Current action and preconditions to check: trajectory_clear

Your task: For each precondition in the list above, predict whether it will hold at this action.

Consider the current scene as observed from the mobile robot's camera, and analyze the predicted future states of all dynamic agents (e.g., people, animals, vehicles, or any moving entities) within the NEXT SECOND.

IMPORTANT: Only answer "very likely" if you are absolutely certain—based on strong, clear evidence—that a dynamic agent will violate the precondition in the predicted future state. Do NOT answer "very likely" for unlikely, ambiguous, or low-probability risks.

Ask yourself for each precondition: Is there a high probability, with clear and convincing evidence, that the predicted future states of any dynamic agent will interfere with the predicted future state of the currently executing action within the NEXT SECOND, causing that precondition to fail?

Assess the risk level based on these predictions. Use "likely" or "very likely" if motions create a clear risk of interference.

Use "neutral" or "improbable" if agents are nearby but their predicted paths are clearly diverging or non-conflicting.

Failure Risk Categories: "very improbable", "improbable", "neutral", "likely", "very likely"

Answer Format: Output ONLY the probability_of_failure value from these categories: "very improbable", "improbable", "neutral", "likely", "very likely"

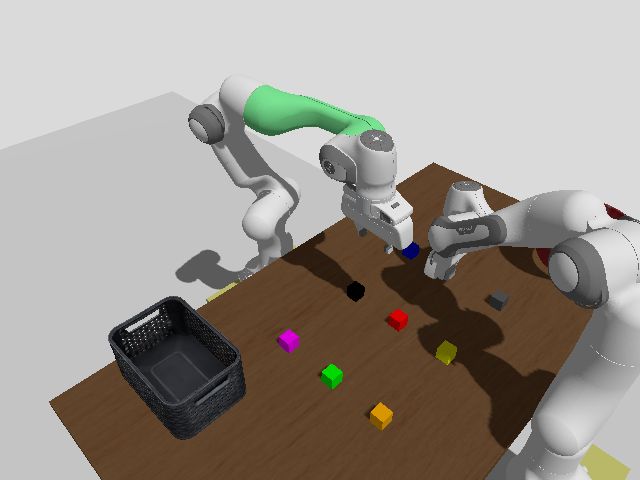

Answer: neutral